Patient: sex F, age 63
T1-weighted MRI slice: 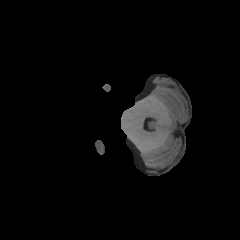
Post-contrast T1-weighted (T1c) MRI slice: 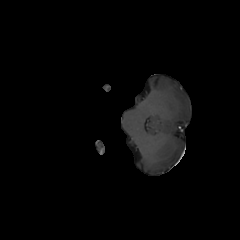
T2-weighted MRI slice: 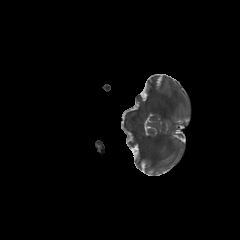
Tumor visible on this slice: no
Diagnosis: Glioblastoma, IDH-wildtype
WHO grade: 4